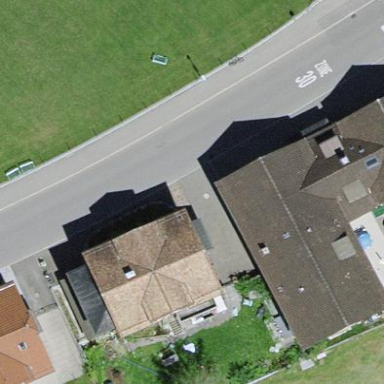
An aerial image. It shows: Residential building.